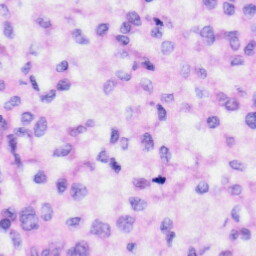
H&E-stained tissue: Liver